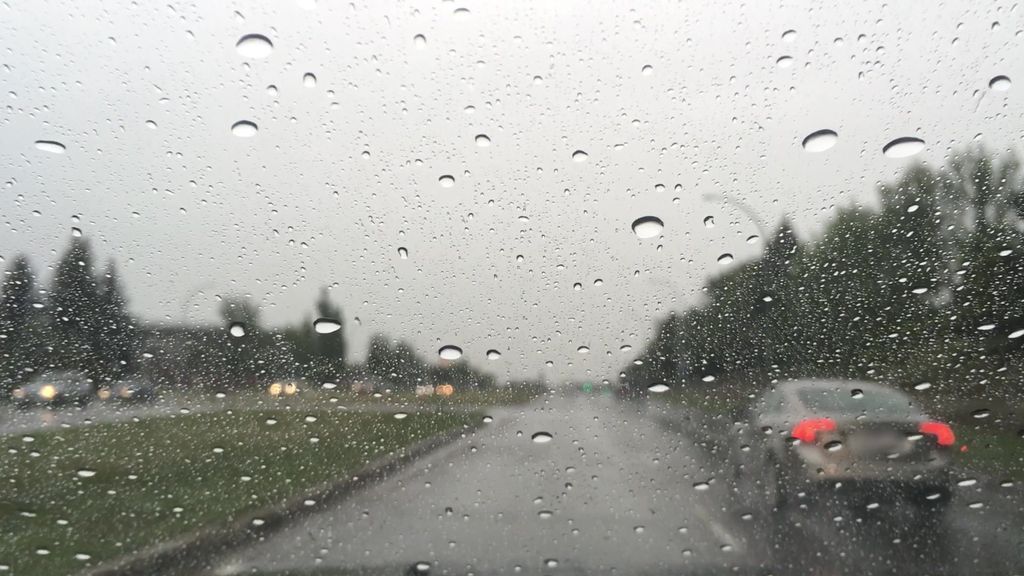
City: edmonton